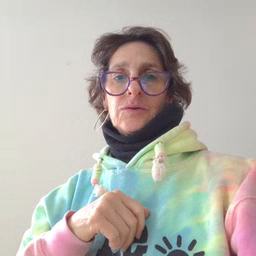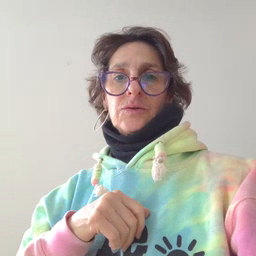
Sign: stairs